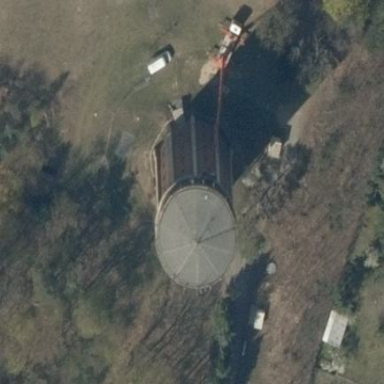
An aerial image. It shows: Water tower building.